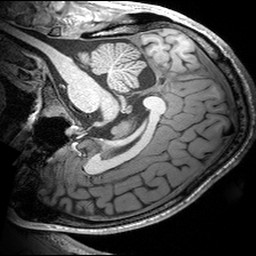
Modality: T1w
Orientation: sagittal
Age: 25
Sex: male
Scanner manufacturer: siemens
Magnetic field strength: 3 T
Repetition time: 2.53 s
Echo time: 0.00299 s